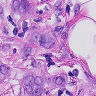
Metastatic tissue present: yes